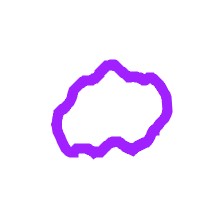
Shape: circle